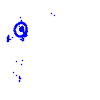
Particle: electron